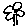
Label: flower